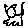
Label: cat